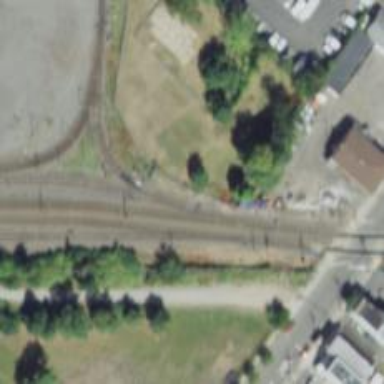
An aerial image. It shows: Light rail yard with electrified contact lines.